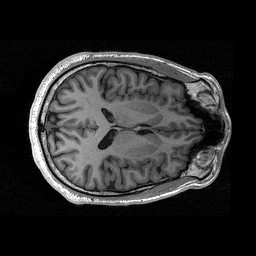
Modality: T1w
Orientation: coronal